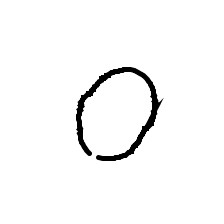
Shape: circle